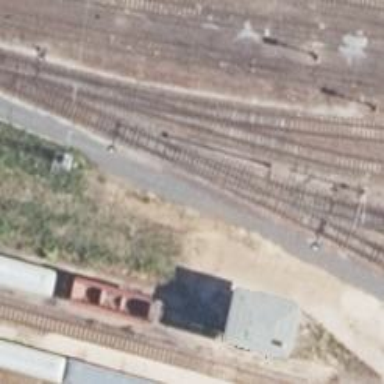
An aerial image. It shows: Railway switch.